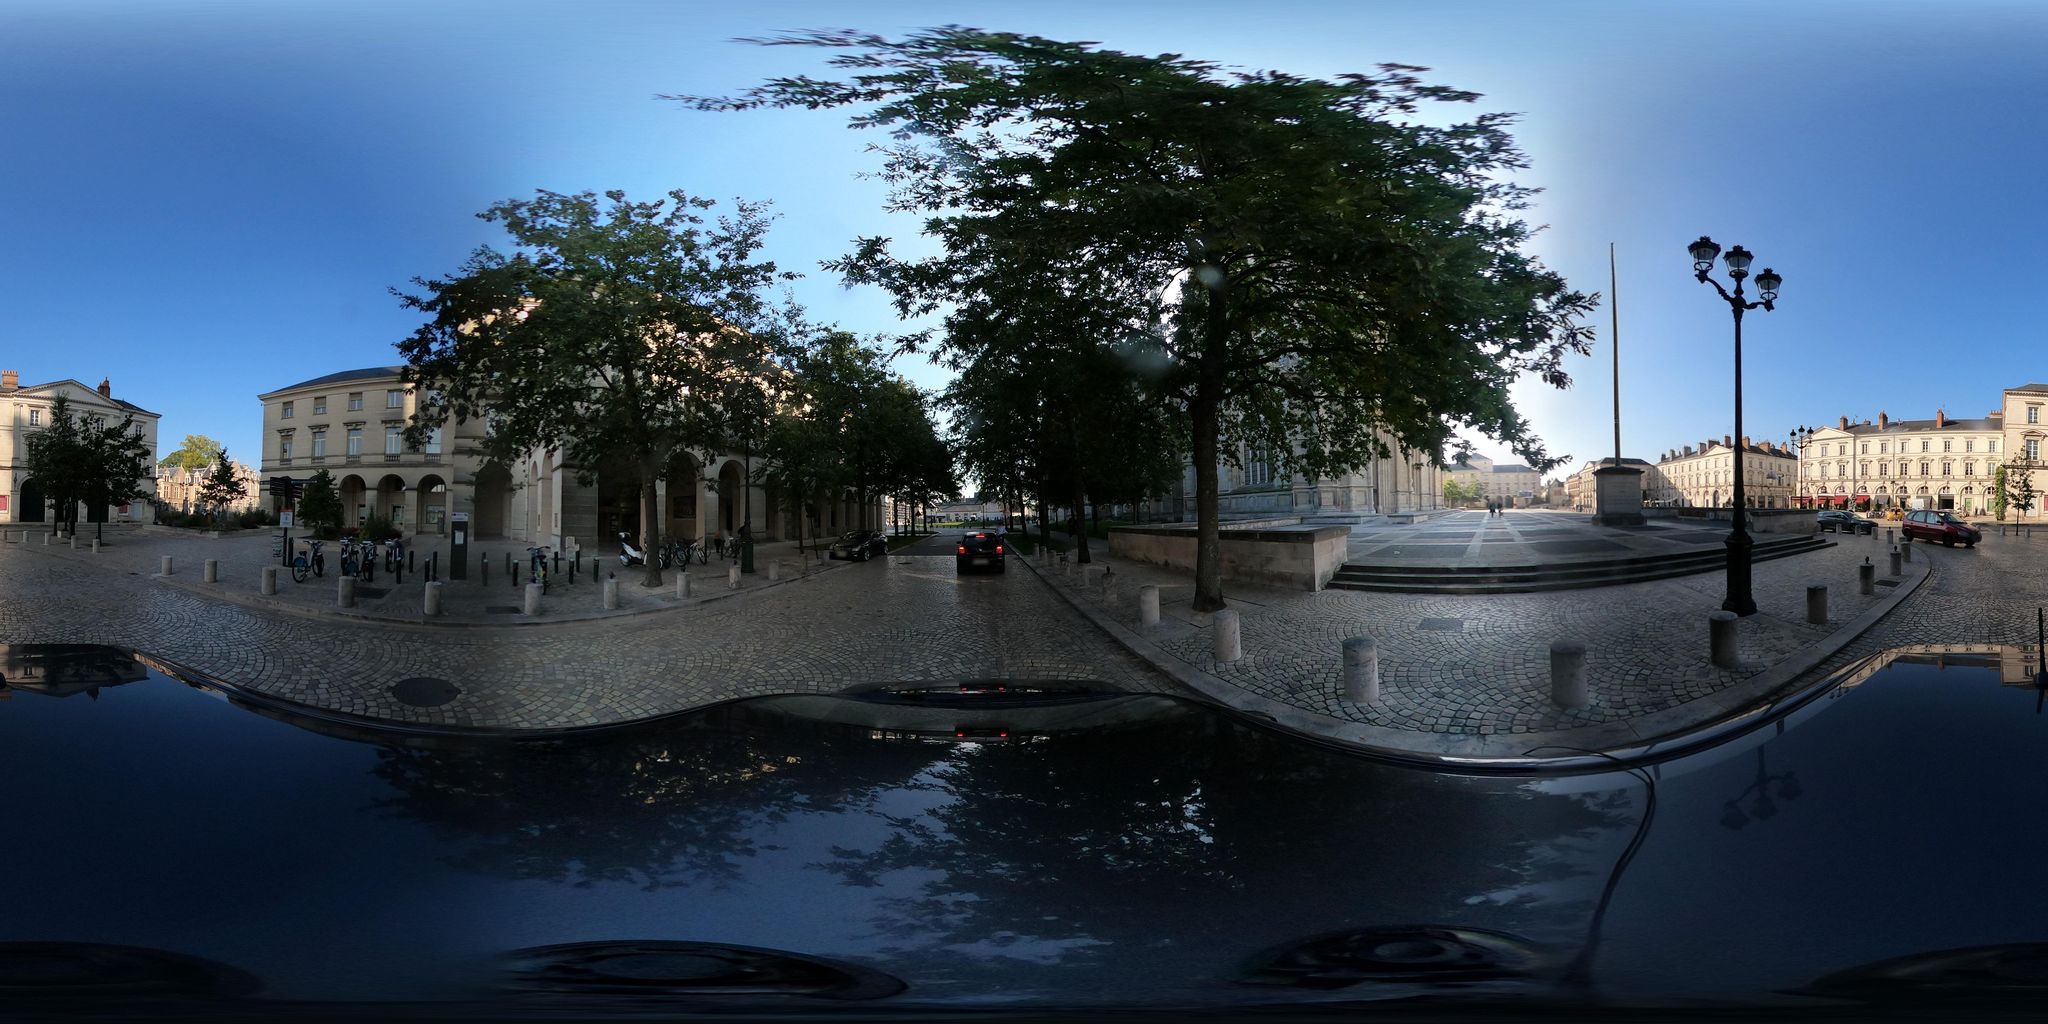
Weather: clear
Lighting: day
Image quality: good
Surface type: cycling surface
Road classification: tertiary, living_street
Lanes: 2
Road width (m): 6
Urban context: urban centre
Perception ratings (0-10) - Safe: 4.44, Lively: 7.31, Beautiful: 1.36, Boring: 3.53, Depressing: 6.86, Wealthy: 6.58